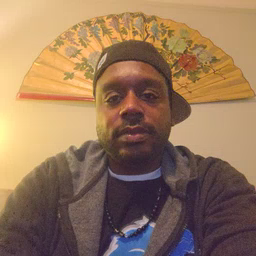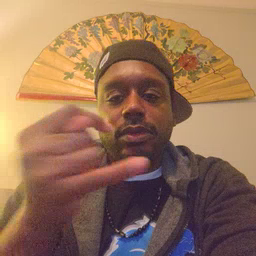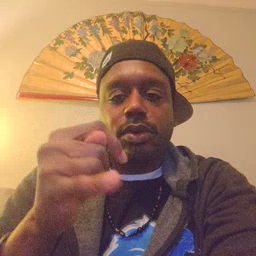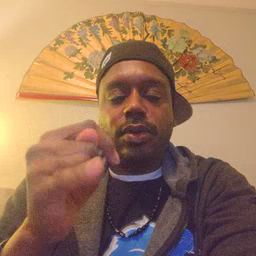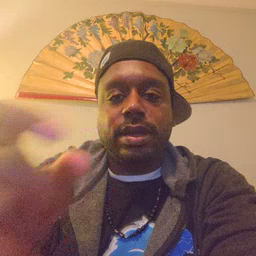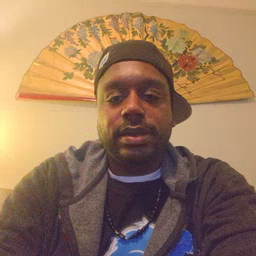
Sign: toy